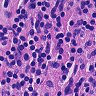
Metastatic tissue present: no